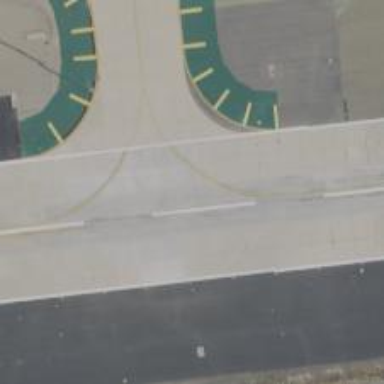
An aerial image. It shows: View of taxiway at the airport.